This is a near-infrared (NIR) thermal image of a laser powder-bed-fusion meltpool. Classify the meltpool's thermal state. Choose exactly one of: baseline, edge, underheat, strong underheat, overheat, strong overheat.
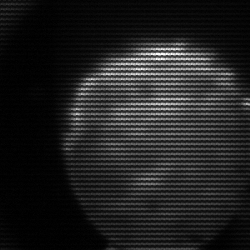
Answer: edge